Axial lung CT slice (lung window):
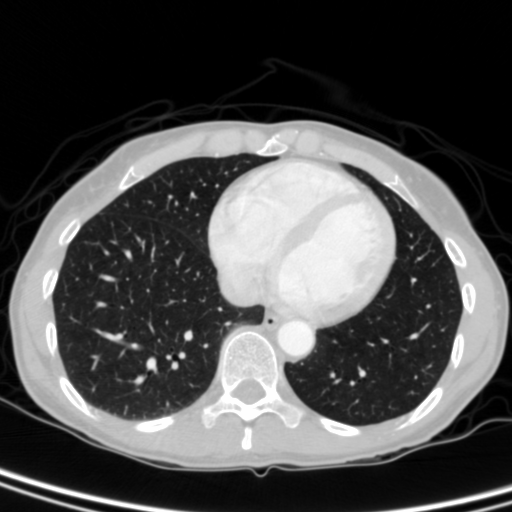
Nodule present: no